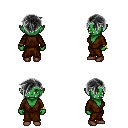
a pixel art fantasy rpg character, female body template, orc, green skin, brown robe, gold greaves, gray pixie cut hairstyle, bracelets, brown shoes, four views (front, back, left, right), 2x2 character sprite sheet, small pixel art, hard edges, no anti-aliasing